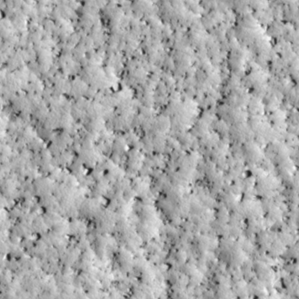
Label: non_frost